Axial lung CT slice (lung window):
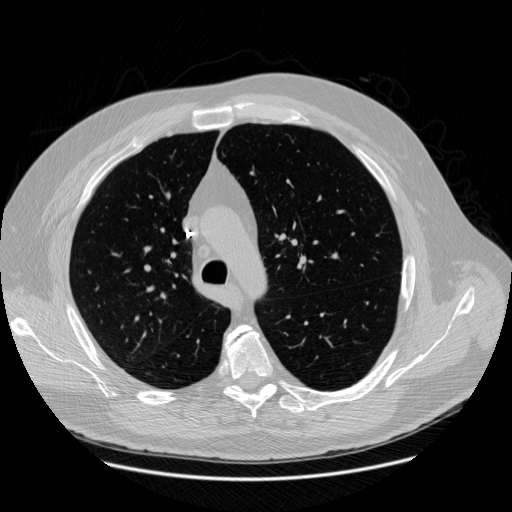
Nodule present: no